Question: I'm confused on how to take a plist and use it as the datasource for a pickerview with 2 sections. My plist is a list of arrays. I want to populate a pickerview with section 1 as the key and then populate section 2 with the corresponding array.
I have the following plist format:

I'm unsure of how to convert the plist into the structure I need to populate the pickerview.
In my controller (viewDidLoad):
'''
// load plists
NSString *filmTypePath = [[NSBundle mainBundle] pathForResource:@"photographic-film" ofType:@"plist"];
filmTypesDict = [[NSDictionary alloc] initWithContentsOfFile:filmTypePath];
filmTypesArray = [NSMutableArray arrayWithCapacity:[filmTypesDict count]];
for(id key in [filmTypesDict keysSortedByValueUsingSelector:@selector(compare:)]){
[filmTypesArray addObject:key];
NSLog(@"%@",key);
}
'''
which of course results in an error:
'''
terminating app due to uncaught exception 'NSInvalidArgumentException', reason: '-[__NSCFArray compare:]: unrecognized selector sent to instance 0x16e7f3a0'
'''
obviously I'm on the wrong track here, hoping for some direction...
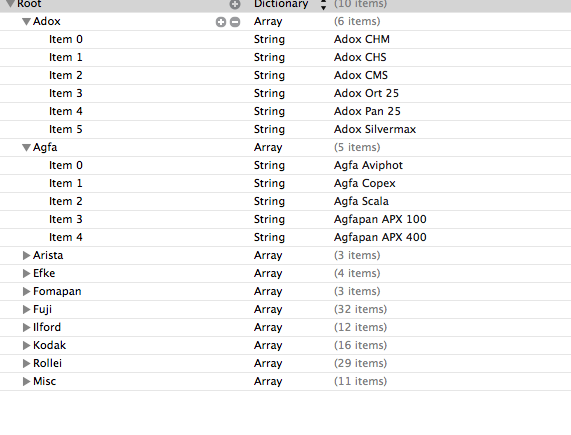
Answer: The way you try to create the sorted keys is incorrect. Try this:
'''
NSString *filmTypePath = [[NSBundle mainBundle] pathForResource:@"photographic-film" ofType:@"plist"];
filmTypesDict = [[NSDictionary alloc] initWithContentsOfFile:filmTypePath];
filmTypesArray = [[filmTypesDict allKeys] sortedArrayUsingSelector:@selector(compare:)];
'''
And there is no need for any of these arrays to be mutable.
The method you were using is trying to sort the keys based on their corresponding values. You simply want an alphabetic sort of the keys with no regard to their values.